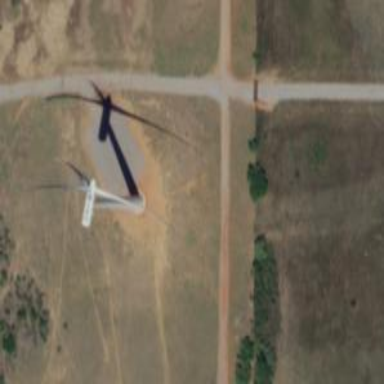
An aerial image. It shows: Wind generator using wind turbines of horizontal axis.